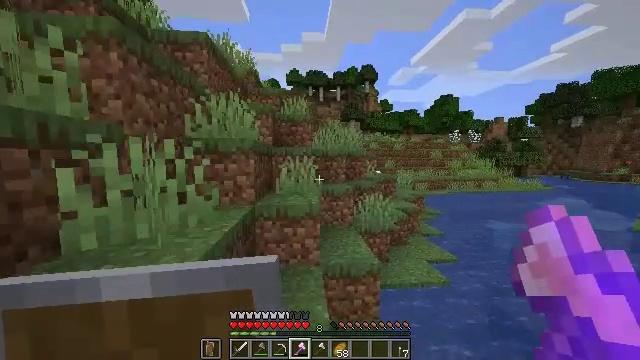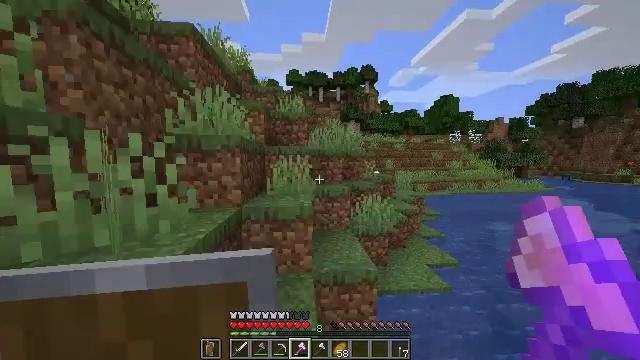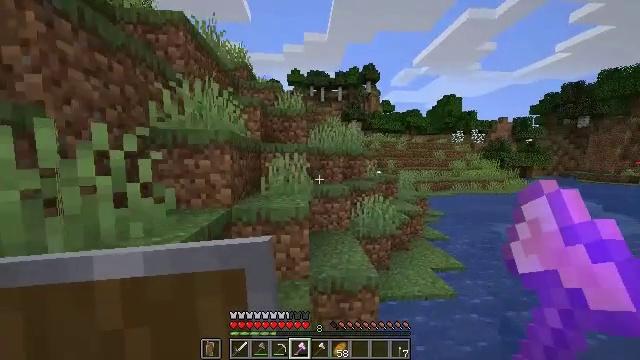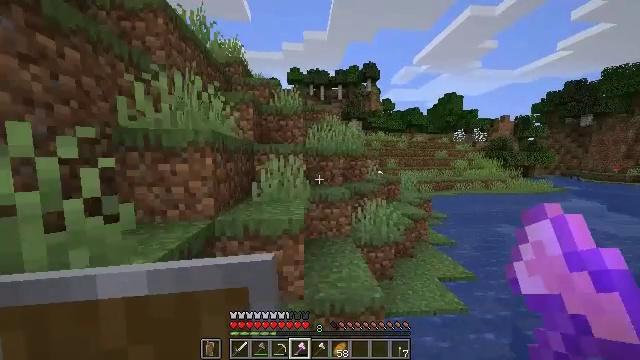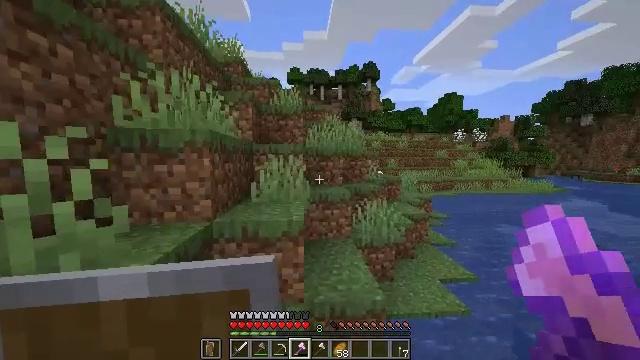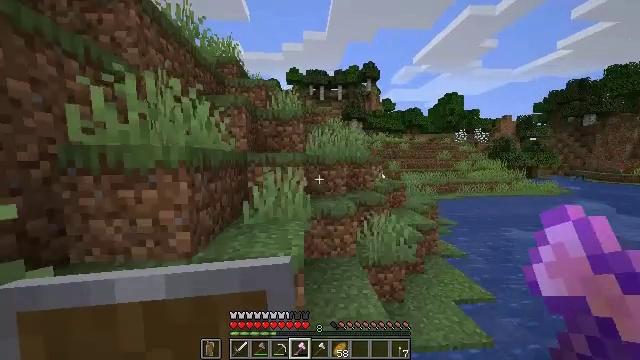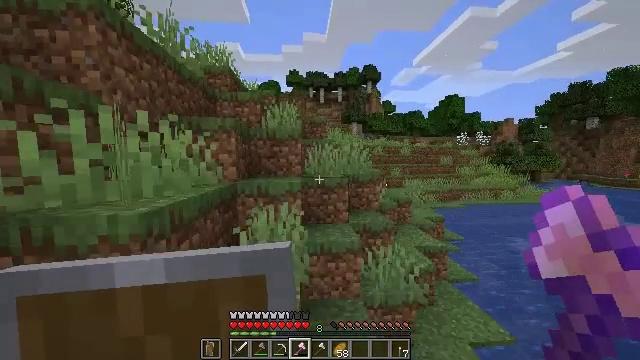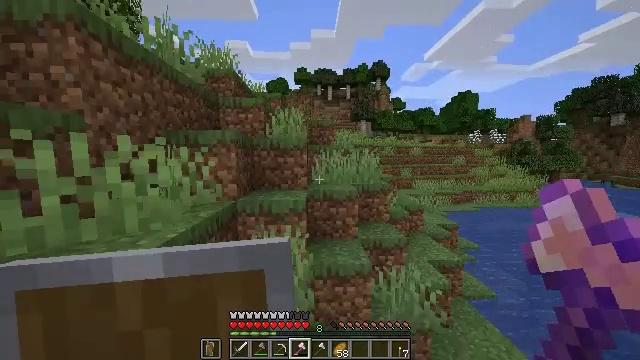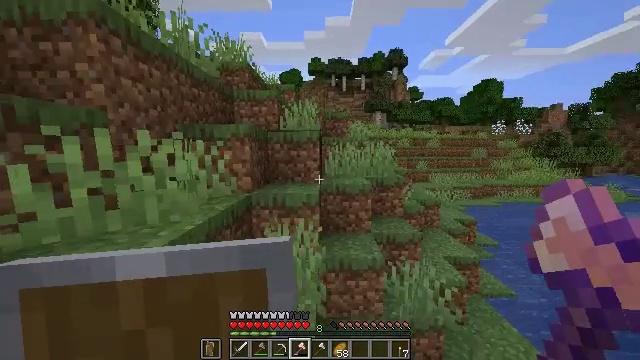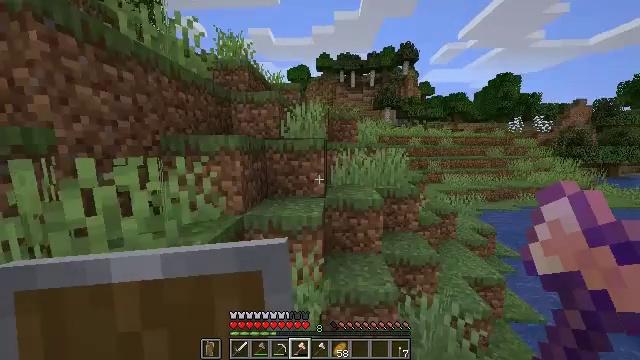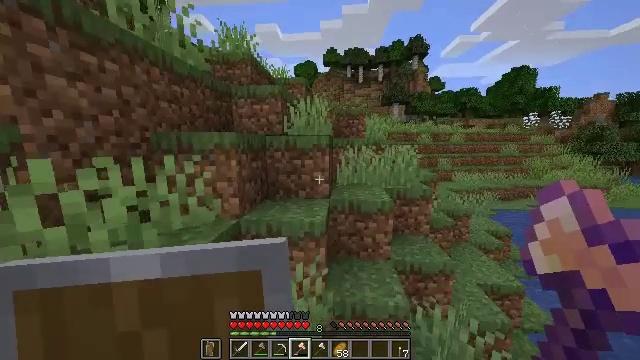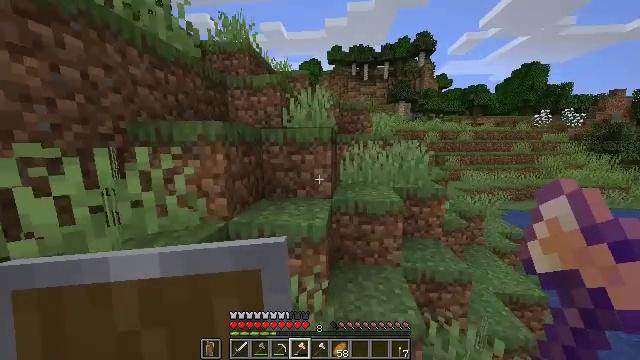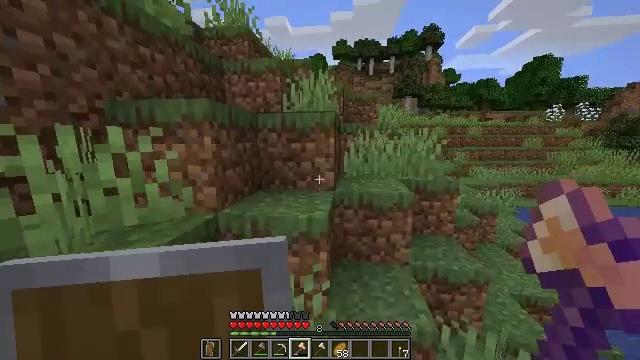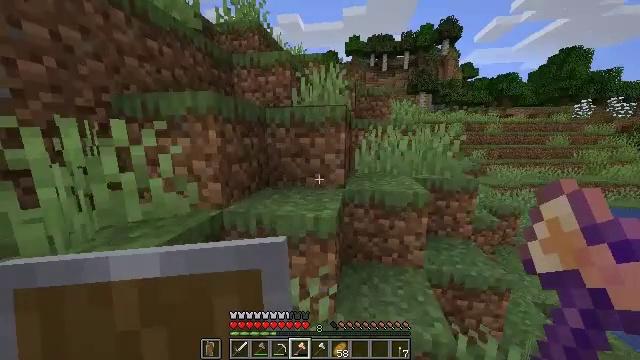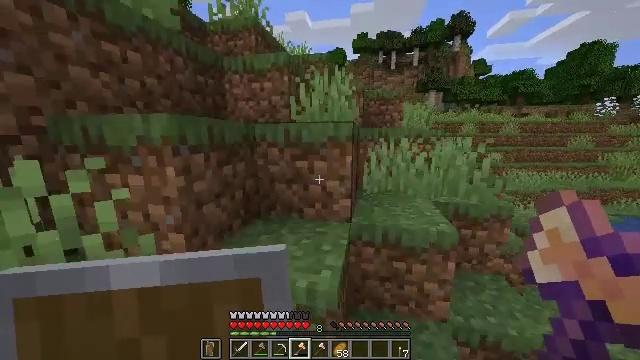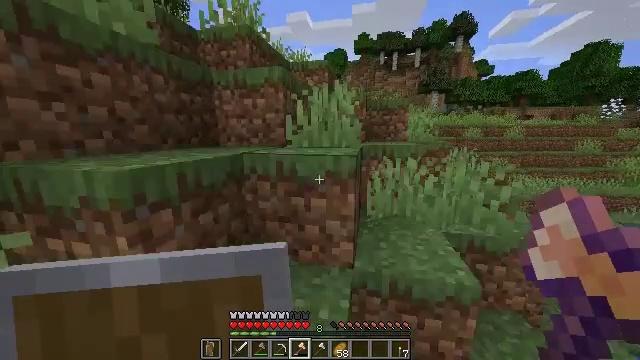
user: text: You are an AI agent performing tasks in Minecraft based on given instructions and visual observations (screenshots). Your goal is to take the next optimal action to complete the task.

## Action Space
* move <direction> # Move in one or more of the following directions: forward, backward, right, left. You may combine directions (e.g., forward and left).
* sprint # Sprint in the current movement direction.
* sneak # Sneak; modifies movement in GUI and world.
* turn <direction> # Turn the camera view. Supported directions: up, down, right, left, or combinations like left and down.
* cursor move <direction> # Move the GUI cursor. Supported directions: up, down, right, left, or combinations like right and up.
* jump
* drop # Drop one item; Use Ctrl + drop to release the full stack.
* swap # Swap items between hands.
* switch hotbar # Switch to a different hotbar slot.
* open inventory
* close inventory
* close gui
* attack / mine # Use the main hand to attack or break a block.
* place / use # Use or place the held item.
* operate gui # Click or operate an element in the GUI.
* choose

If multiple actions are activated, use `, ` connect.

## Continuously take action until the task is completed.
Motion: motion action
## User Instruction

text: Break the tree to get oak logs.
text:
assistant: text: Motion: move forward
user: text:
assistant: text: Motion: move forward
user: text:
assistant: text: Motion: move forward
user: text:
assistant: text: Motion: move forward
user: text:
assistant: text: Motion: move forward, jump
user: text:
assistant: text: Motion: move forward, jump
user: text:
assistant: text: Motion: move forward, turn left, jump
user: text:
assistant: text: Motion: move forward, turn left and down, jump
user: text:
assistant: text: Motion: move forward, turn left
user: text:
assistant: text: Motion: move forward, turn left
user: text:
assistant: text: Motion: move forward, turn left, jump
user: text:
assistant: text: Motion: move forward, turn left, jump
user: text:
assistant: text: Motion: move forward, turn left, jump
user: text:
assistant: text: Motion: move forward, turn left, jump
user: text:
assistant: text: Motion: move forward, jump
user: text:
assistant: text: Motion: move forward, turn left, jump
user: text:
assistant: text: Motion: move forward
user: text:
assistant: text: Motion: move forward, turn up
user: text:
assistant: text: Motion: move forward, turn right and up
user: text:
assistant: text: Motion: move forward, turn up, jump
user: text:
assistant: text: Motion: move forward, jump
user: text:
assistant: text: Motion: move forward, turn right and up, jump
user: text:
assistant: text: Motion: move forward, turn right and up, jump
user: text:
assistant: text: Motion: move forward, turn right and up, jump
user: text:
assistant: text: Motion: move forward
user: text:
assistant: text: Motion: move forward
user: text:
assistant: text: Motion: move forward
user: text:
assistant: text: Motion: move forward
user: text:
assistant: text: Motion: move forward, sprint
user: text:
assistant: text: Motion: move forward, sprint, turn left and down